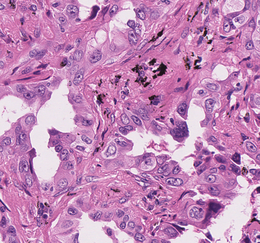
Tumor epithelial tissue: yes
Tumor-associated stroma tissue: yes
Normal tissue: no